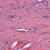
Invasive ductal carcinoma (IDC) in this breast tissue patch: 1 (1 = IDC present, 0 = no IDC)